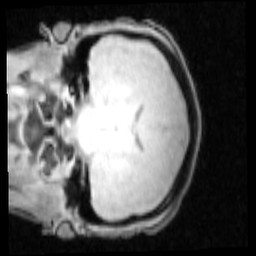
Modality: PDw
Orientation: coronal
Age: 20
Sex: female
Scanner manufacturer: siemens
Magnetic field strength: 3 T
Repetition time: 0.25 s
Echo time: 0.00103 s